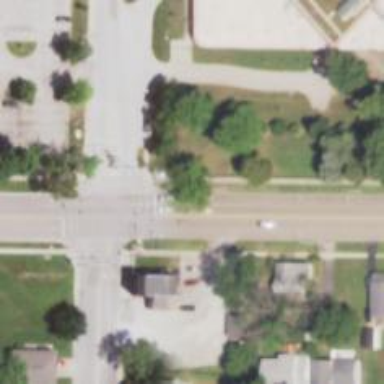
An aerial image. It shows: Unmarked crossing on the road.